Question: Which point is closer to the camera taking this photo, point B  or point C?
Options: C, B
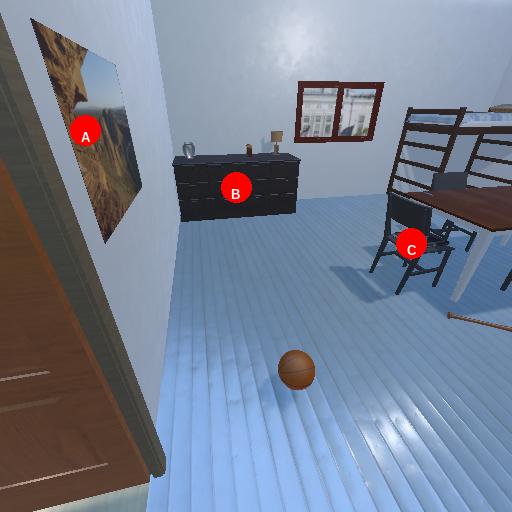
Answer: C